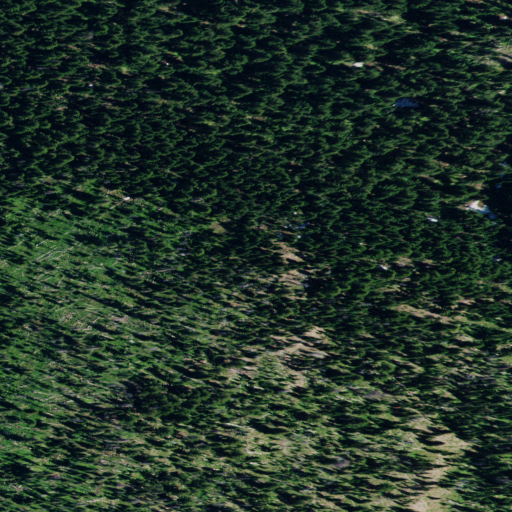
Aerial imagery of mountain in Idaho named Twodot Peak containing evergreen forest and shrub